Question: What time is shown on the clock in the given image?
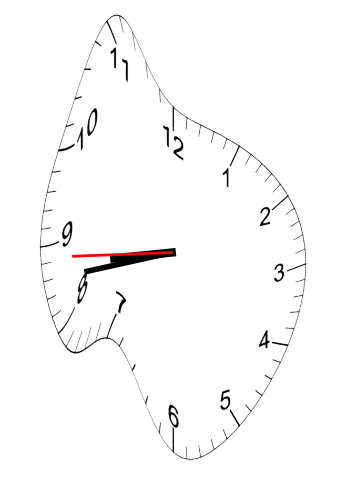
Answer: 08:42:44